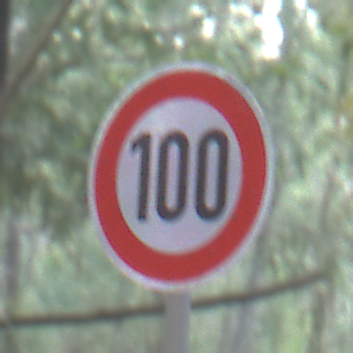
Verkehrszeichen: Geschwindigkeit100
Umgebung: Outdoor, Nature
Tageszeit: SunriseSunset
Wetter: NotSpecified
Licht: Natural
Jahreszeit: Autumn
Kontrast: MediumContrast